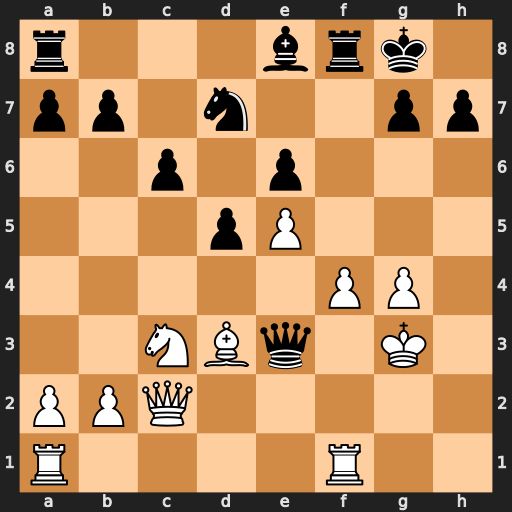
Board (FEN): r3brk1/pp1n2pp/2p1p3/3pP3/5PP1/2NBq1K1/PPQ5/R4R2
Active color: w
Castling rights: -
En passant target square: -
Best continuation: Rf3 Qxf3+ Kxf3